Current action and preconditions to check: trajectory_clear

Your task: For each precondition in the list above, predict whether it will hold at this action.

Consider the current scene as observed from the mobile robot's camera, and analyze the predicted future states of all dynamic agents (e.g., people, animals, vehicles, or any moving entities) within the NEXT SECOND.

IMPORTANT: Only answer "very likely" if you are absolutely certain—based on strong, clear evidence—that a dynamic agent will violate the precondition in the predicted future state. Do NOT answer "very likely" for unlikely, ambiguous, or low-probability risks.

Ask yourself for each precondition: Is there a high probability, with clear and convincing evidence, that the predicted future states of any dynamic agent will interfere with the predicted future state of the currently executing action within the NEXT SECOND, causing that precondition to fail?

Assess the risk level based on these predictions. Use "likely" or "very likely" if motions create a clear risk of interference.

Use "neutral" or "improbable" if agents are nearby but their predicted paths are clearly diverging or non-conflicting.

Failure Risk Categories: "very improbable", "improbable", "neutral", "likely", "very likely"

Answer Format: Output ONLY the probability_of_failure value from these categories: "very improbable", "improbable", "neutral", "likely", "very likely"

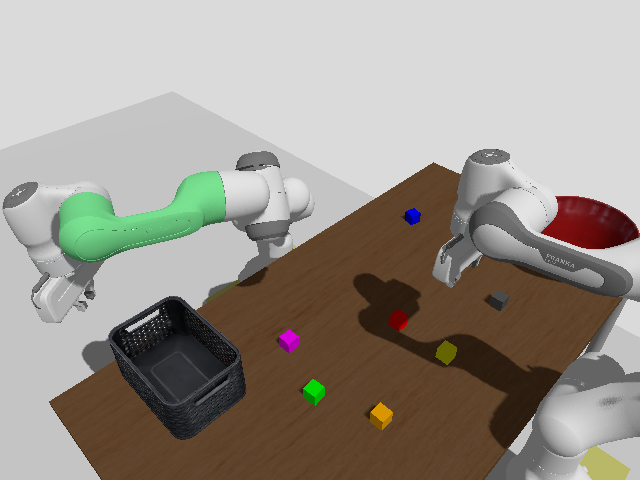

Answer: very improbable